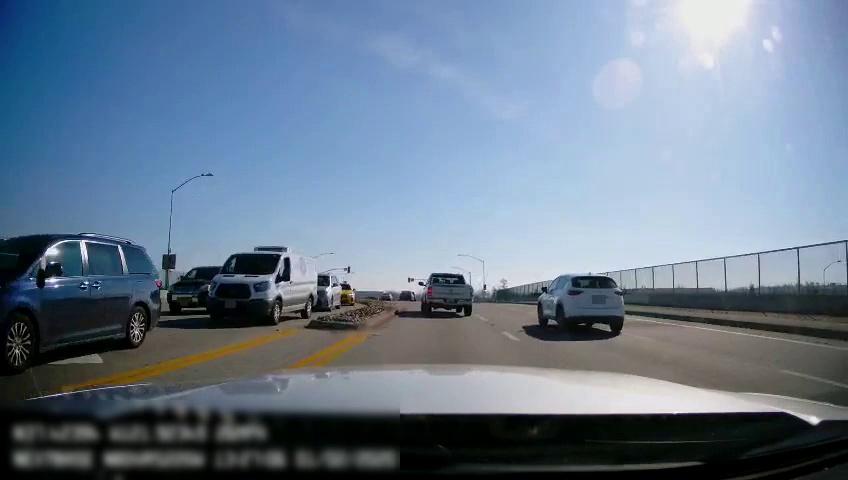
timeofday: Day
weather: Sunny
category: Drivable Space
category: Vehicles | Car
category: Vehicles | Van
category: Vehicles | SUV
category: Vehicles | Van
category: Vehicles | SUV
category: Vehicles | Van
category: Vehicles | Car
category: Vehicles | Car
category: Vehicles | Truck
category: Lanes | Current Lane
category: Lanes | Alternate Lane